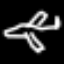
Label: airplane